Here is the continuous-wavelet rendering of a rotor kit's vibration signal. Classify the rotor condition as one of: normal, misalignment, unbalance, looseness.
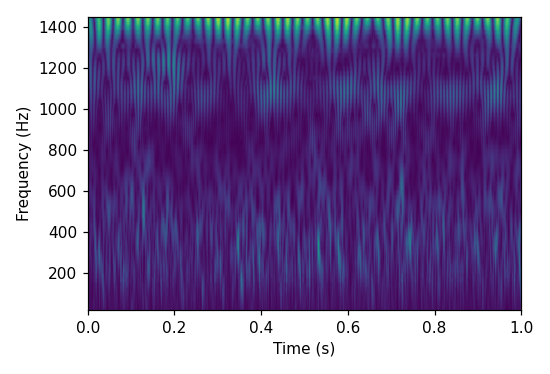
Answer: unbalance